Question: I try to use Facebook C# SDK to get public account feed
So when I do this
<URL>
It returns the feed of MYAPPLICATION1 (Look at the image below.)
But I want to get a real feed of the account.
(It is possible to get it via <URL>
So here is my questtion: How do I can get the account feed?
Have I login? If I have how do I can implement it inside of WFP DLL? (I don't use WebBrowser control. No chances to use UI to login.)
Thank you!

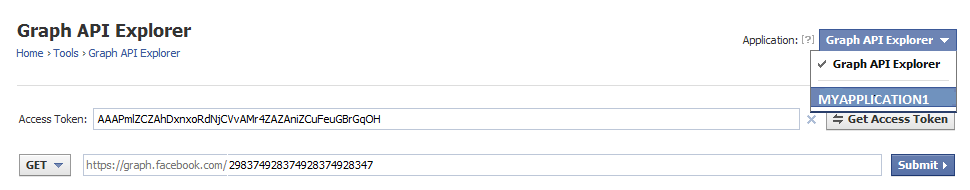
Answer: i'm not sure why it does not work for you, but it worked for me:
1. Go to Graph API Explorer
2. Select your app in the dropdown
3. Click "Get Access Token"
4. Select "read_stream" permission on "Extended Permissions" tab and click "Get token"
5. Open this URL: https://graph.facebook.com/my_user_profile_id/feed?access_token=TOKEN_YOU_GOT_JUST_NOW
I get my feed back.
After that you can extend your token to 60 days as described here (see section 4): <URL>
then write it in DB (or hardcode) in your WPF dll.
- another idea - did you try to get access token for your APP - see <URL>? If your logic will work with app's access token - then it will be good forever.